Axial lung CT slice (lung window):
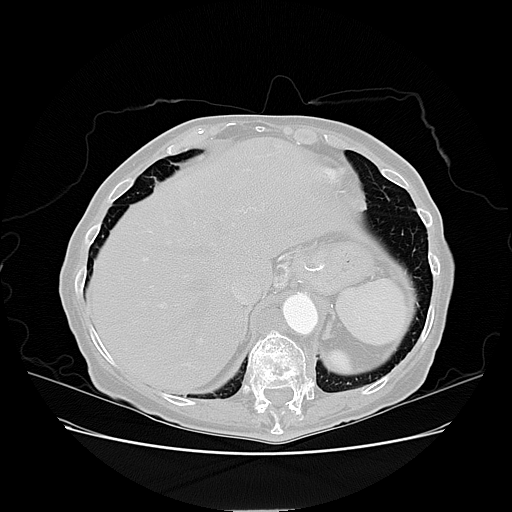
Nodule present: no